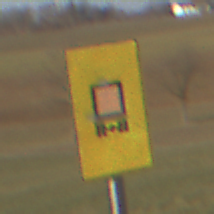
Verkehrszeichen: KennzeichnungspflichtigeFahrzeugeGefaehrlicheGueterOhnePfeilsymbol
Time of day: MorningAfternoon
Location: Outdoor (Nature)
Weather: Clear
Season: Winter
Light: Natural